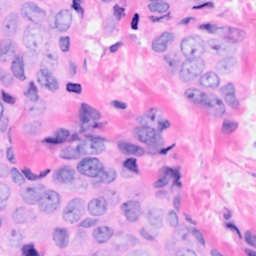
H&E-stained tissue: Breast